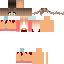
A female human skin with medium skin, wearing brown long hair dressed in a blue tshirt and red pants, featuring a closed mouth.